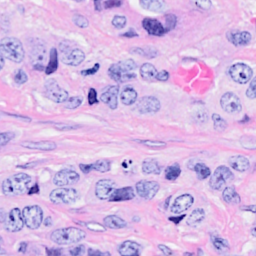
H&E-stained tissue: Breast